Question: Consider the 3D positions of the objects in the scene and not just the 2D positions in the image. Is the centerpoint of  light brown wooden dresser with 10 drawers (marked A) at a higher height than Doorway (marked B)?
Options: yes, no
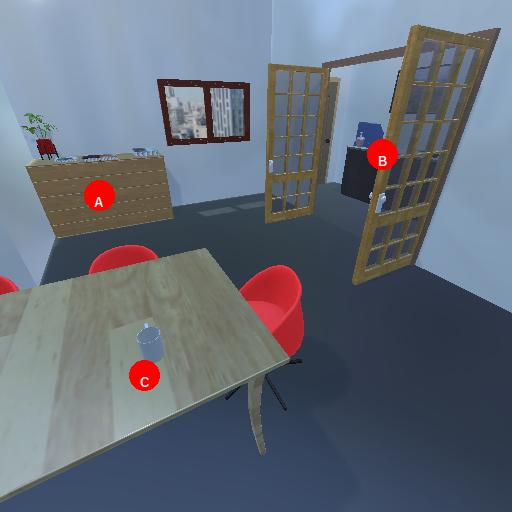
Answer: yes